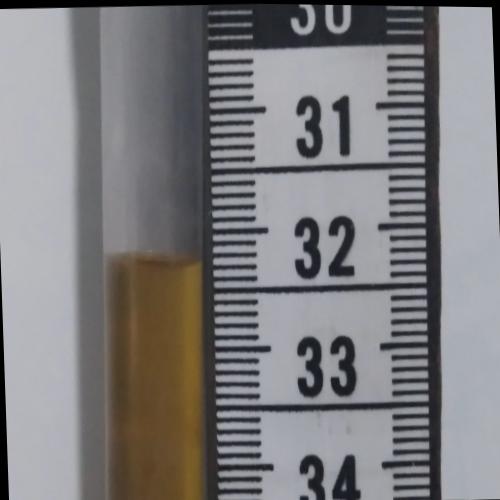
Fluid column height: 32.3 cm